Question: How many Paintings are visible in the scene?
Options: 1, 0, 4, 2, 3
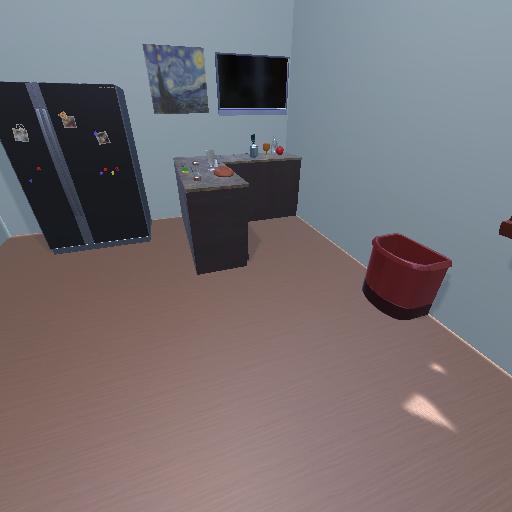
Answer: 1